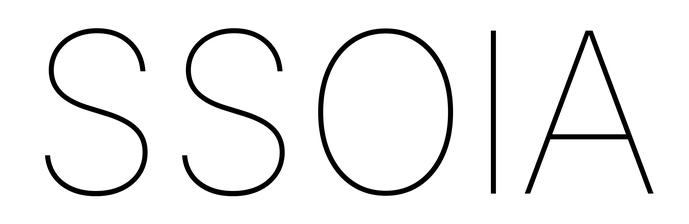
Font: Inter_Thin